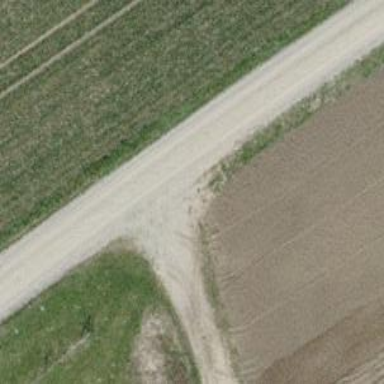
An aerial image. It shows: Track with pebblestone surface. The track type is grade2.